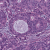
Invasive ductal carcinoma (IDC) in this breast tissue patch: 1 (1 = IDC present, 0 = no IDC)